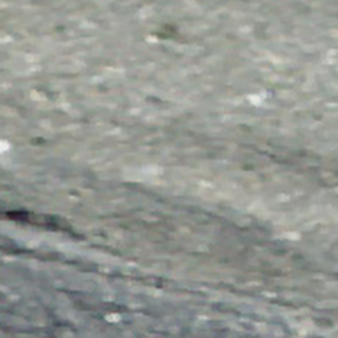
Label: other